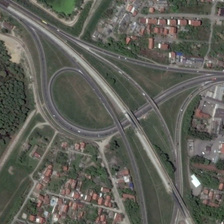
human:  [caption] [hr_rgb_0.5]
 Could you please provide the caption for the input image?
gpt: in the residential area  there is a viaduct with one loop .

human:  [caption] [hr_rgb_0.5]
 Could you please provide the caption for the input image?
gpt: many buildings and many green plants are near a viaduct .

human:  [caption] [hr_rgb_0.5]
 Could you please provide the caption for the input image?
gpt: three flyover span the bustling curved road next to this dense residential area .

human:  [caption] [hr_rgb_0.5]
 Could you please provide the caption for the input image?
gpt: in the residential area  there is a viaduct with one loop .

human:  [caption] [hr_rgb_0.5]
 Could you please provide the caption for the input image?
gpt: many buildings and many green plants are near a viaduct .